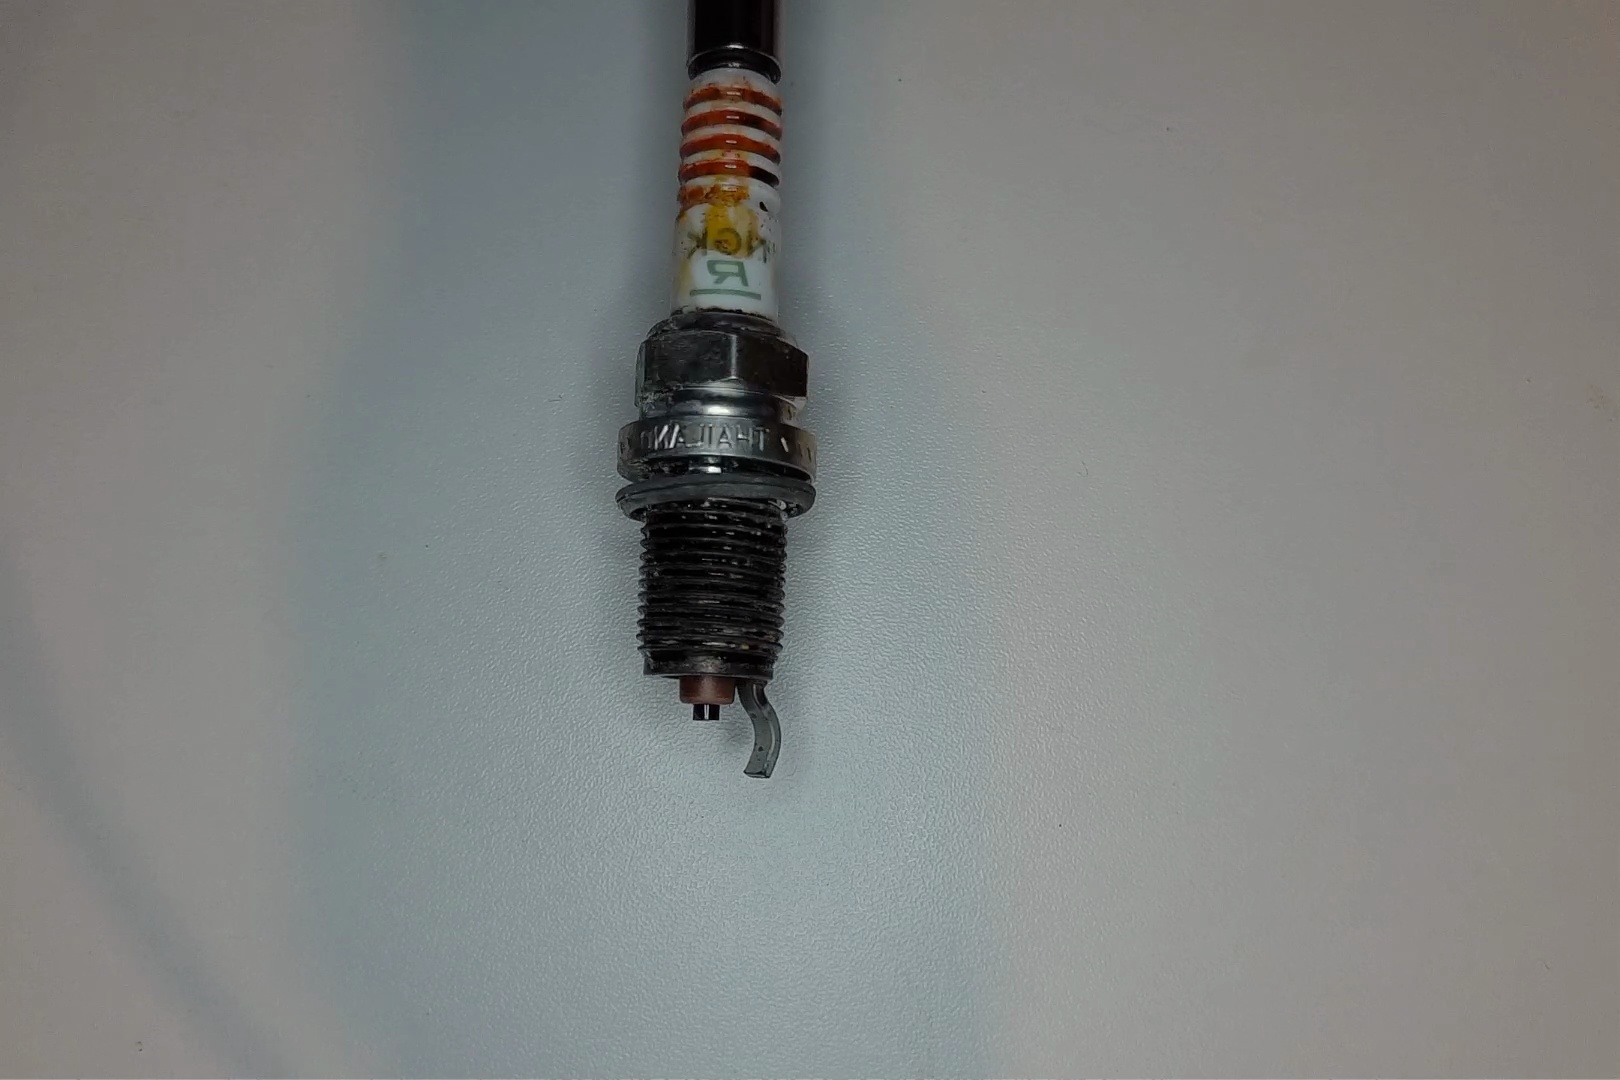
Label: anomaly